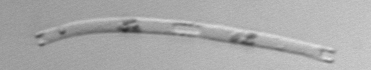
Label: Eucampia_morphytype1